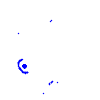
Particle: pion